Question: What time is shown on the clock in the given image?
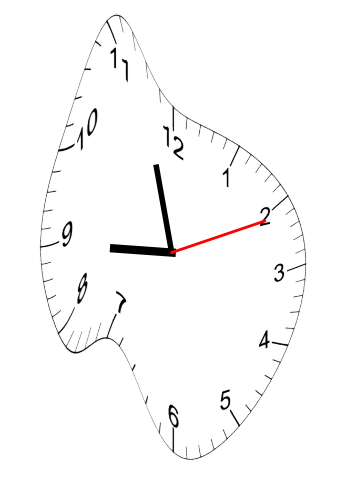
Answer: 08:57:11